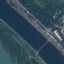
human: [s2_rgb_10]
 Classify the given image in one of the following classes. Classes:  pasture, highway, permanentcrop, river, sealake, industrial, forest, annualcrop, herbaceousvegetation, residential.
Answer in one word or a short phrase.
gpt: River